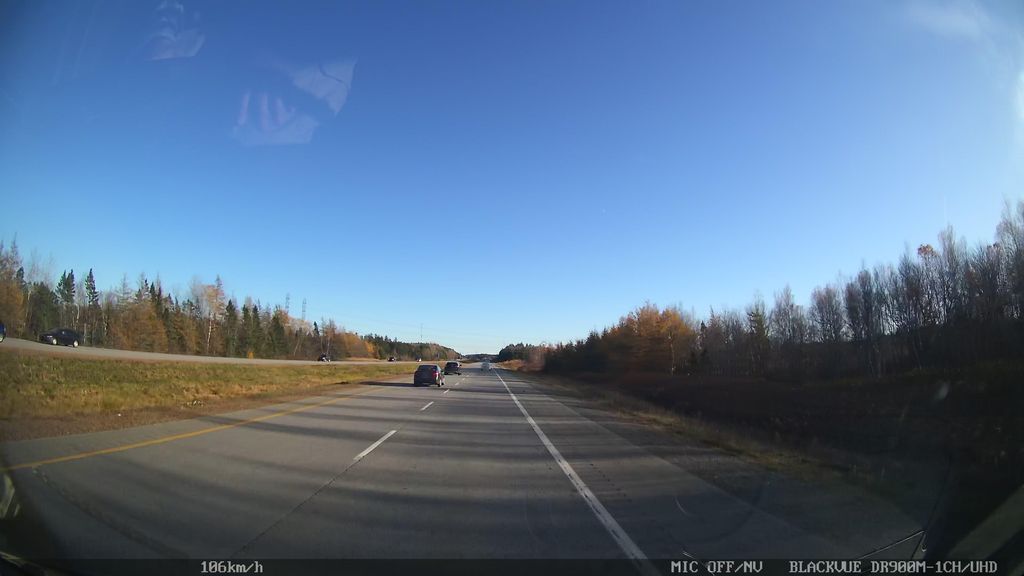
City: halifax